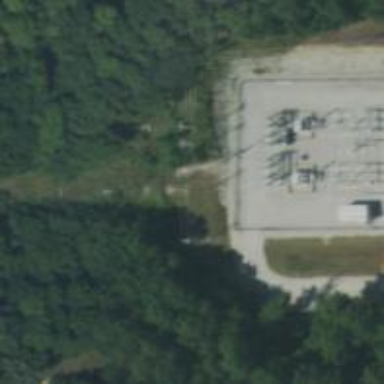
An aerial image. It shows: Distribution level power substation with chain link fence surrounding it.